Question: Basically, my code here is saying that if a user sends a message '!submit ___' then the file 'leaderboard.json' will up their count by one.
This all works perfectly however say for example their count goes from 0 to 1, the next time that same person sends '!submit', their count should go from 1 to 2 without me having to restart the script every time. This isn't happening unfortunately... I send '!submit' and my count goes from 0 to 1, but then I send it again and it stays going from 0 to 1.
'''
{
"usercount<@386679122614681600>": 0
}
'''
'''
client.on('message', msg => {
if (msg.content.startsWith("!submit ")){
var shoe = msg.content.substr("!submit ".length);
var fs = require('fs')
fs.readFile('leaderboard.json', 'utf8', function (err,data) {
if (err) {
return console.log(err);
}
var user = msg.member;
var usercount = 'usercount'+user
var username = 'usercount'+user
var LEADERBOARD = require('./leaderboard.json');
var countvalue = LEADERBOARD[username]
var countvalue2 = countvalue+1
var replacetext = ('"'+usercount+'": '+countvalue).toString()
var newtext = ('"'+usercount+'": '+(countvalue2)).toString()
fs.writeFile('leaderboard.json', data.replace(replacetext, newtext),
'utf8', function () {
if (err) return console.log(err);
});
console.log('NEW SUBMISSION: '+replacetext+' >>>> '+newtext)
});
}
'''

When technically the second line should go from 1 to 2, without me having to close and restart the script.
I know this may seem a bit complicated but any help would be appreciated!
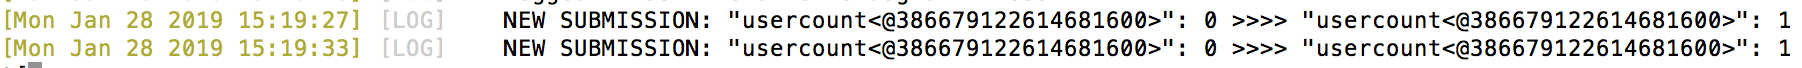
Answer: This is what I'd suggest:
'''
const fs = require('fs')
client.on('message', msg => {
if (msg.content.startsWith("!submit ")) {
let shoe = msg.content.substr("!submit ".length);
// read leaderboard file and parse the JSON into a Javascript object
fs.readFile('leaderboard.json', 'utf8', function(err, data) {
if (err) {
console.log("Error reading leaderboard.json", err);
return;
}
let leaderboard;
try {
leaderboard = JSON.parse(data);
} catch(err) {
console.log("Error parsing leaderboard JSON", err);
return;
}
const user = msg.member;
const username = 'usercount' + user;
// make sure there's a count for this username
let cnt = leaderboard[username];
if (!cnt) {
cnt = 0;
}
// increment the cnt
++cnt;
// set the new count
leaderboard[username] = cnt;
// now write the data back to the file
fs.writeFile('leaderboard.json', JSON.stringify(leaderboard), 'utf8', function() {
if (err) {
console.log(err);
return;
}
console.log('New Submission for ${username}, cnt = ${cnt}');
});
});
}
});
'''
Summary of changes:
1. Reads leaderboard.json only once using fs.readFile()
2. After reading the data, it converts it to JSON using JSON.parse().
3. Initializes user cnt if not already in the file
4. Updates cnt in the Javsacript object directly
5. Writes out the changed object using JSON.stringify() to convert the object back to JSON
6. Puts new submission console message in fs.writeFile() success handler
7. Switch to const and let from var
Issues not yet incorporated:
1. Concurrency issues if multiple message events can be "in-flight" at once and conflict.
2. More complete error handling besides just stopping processing when there's an error (I'm not sure what your application should be doing in that case as that is application-specific).
3. Your shoe variable is not being used anywhere, not sure what it's doing there.